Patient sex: F
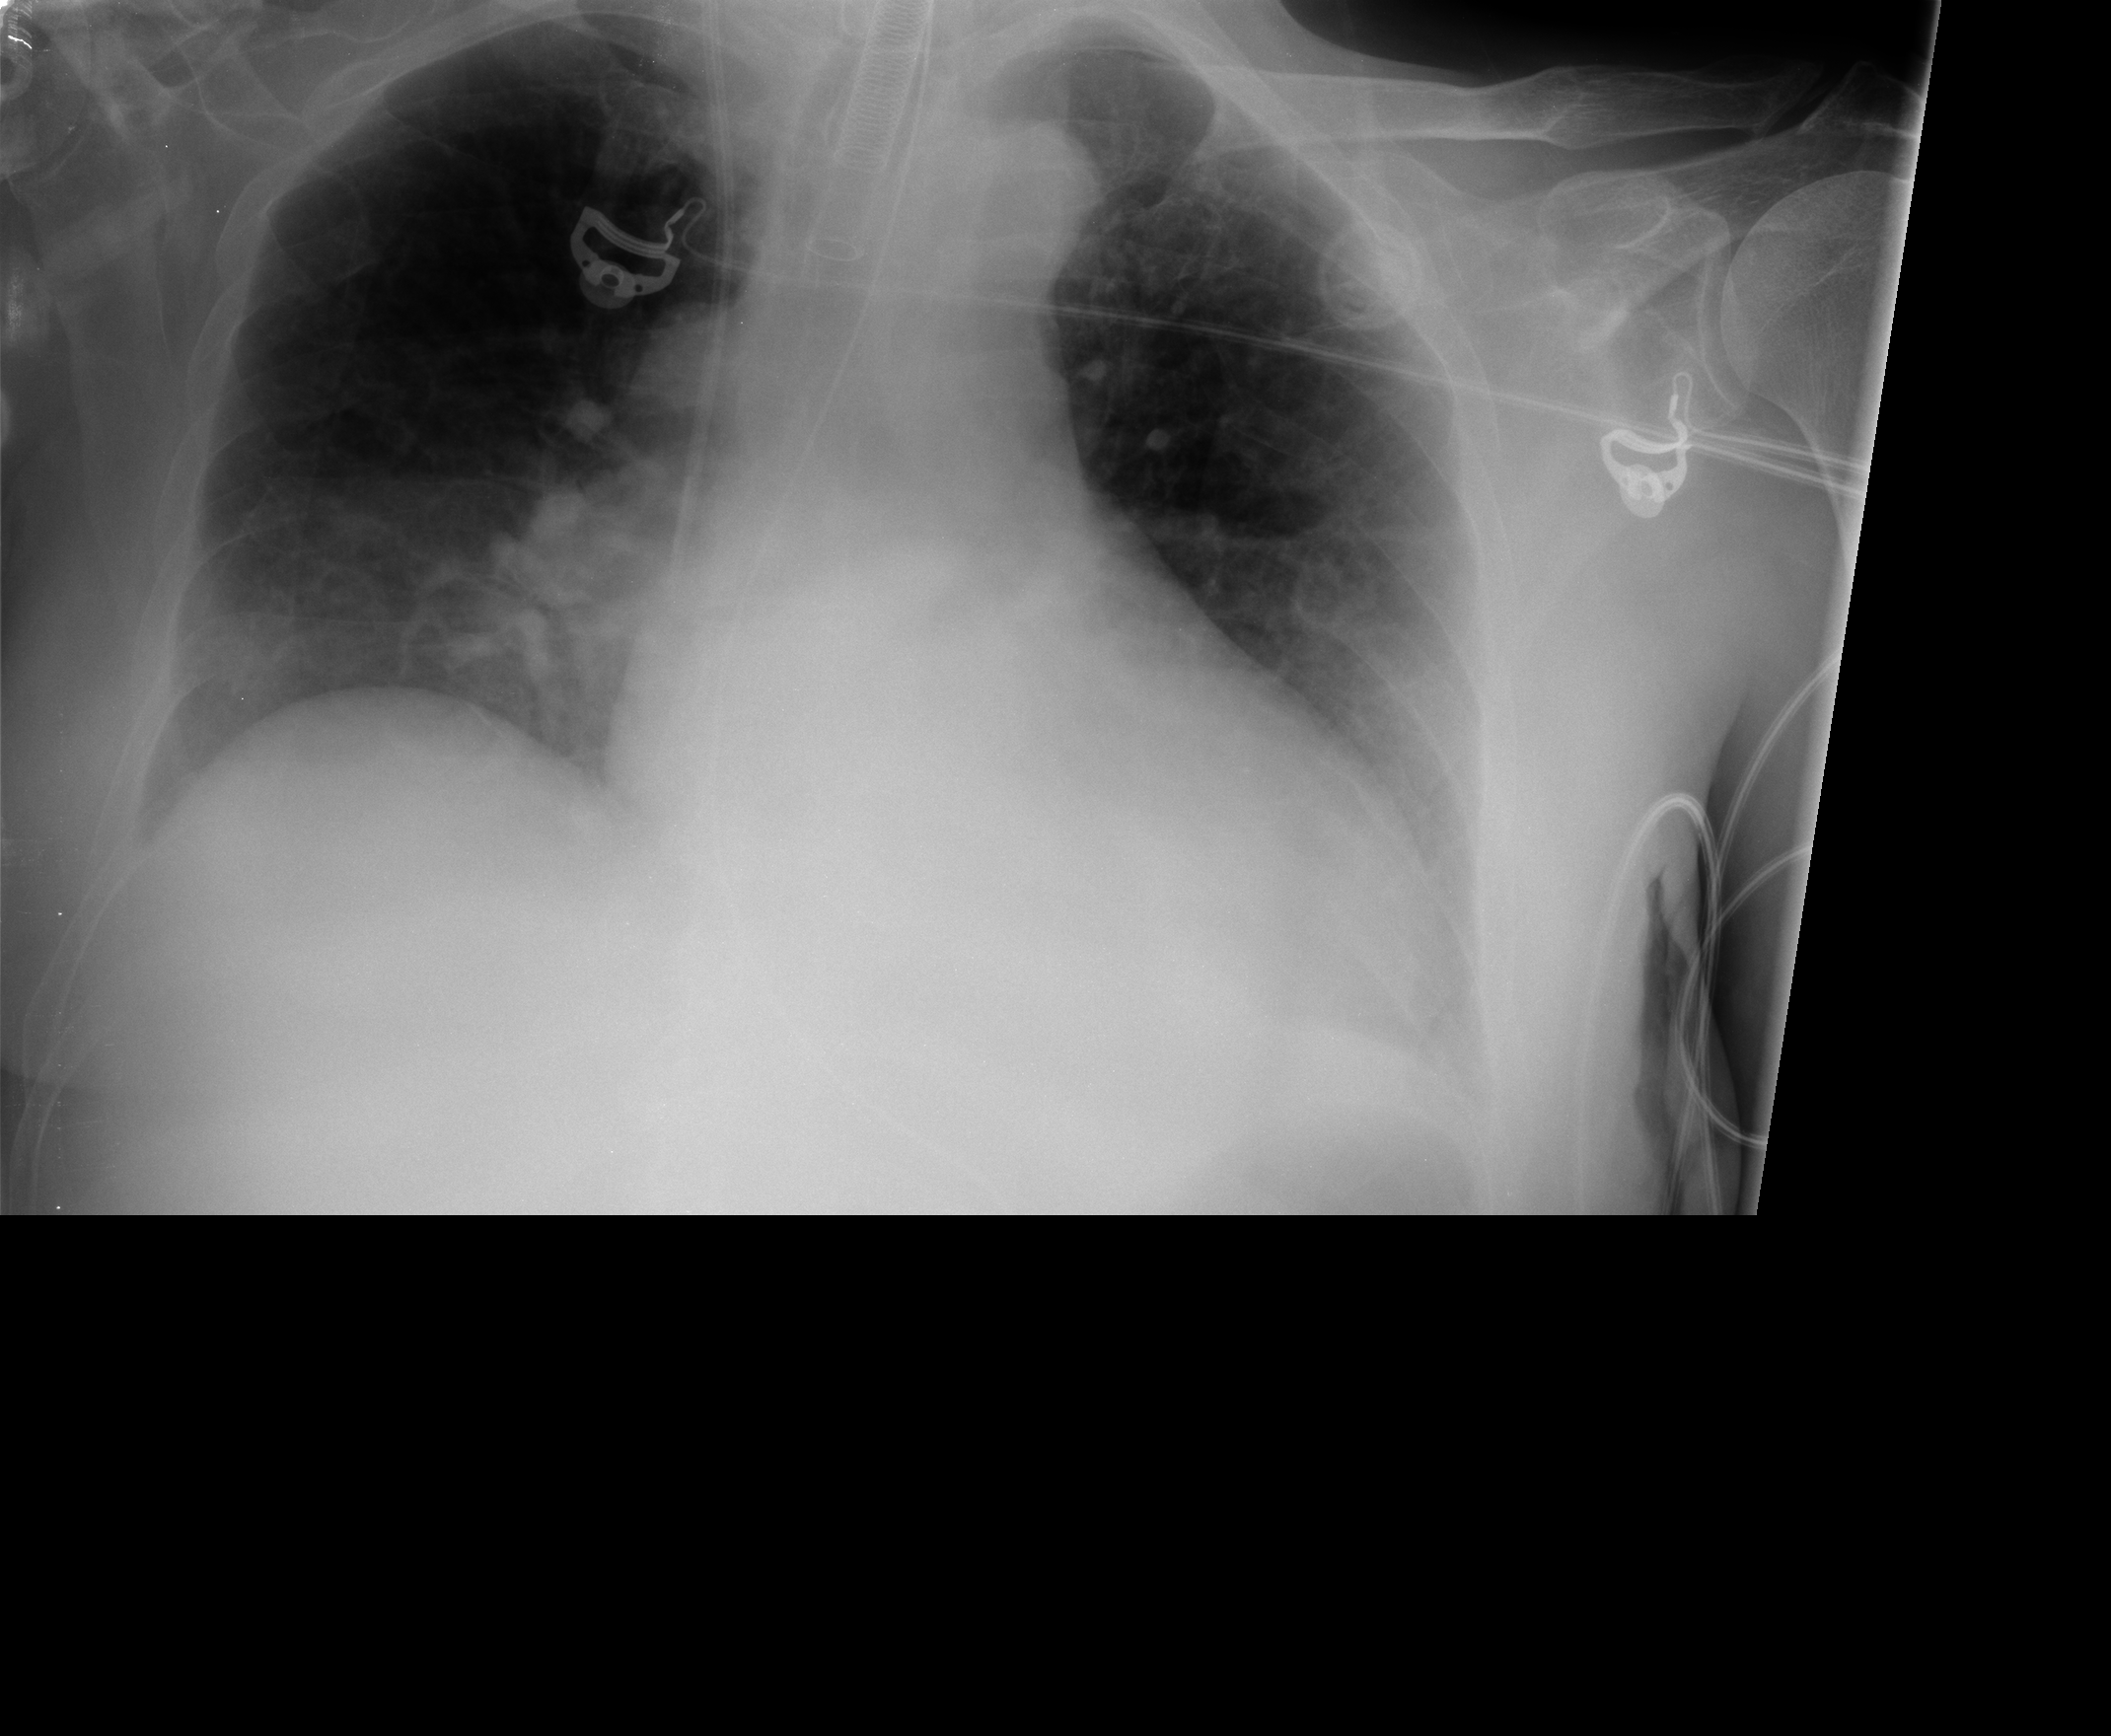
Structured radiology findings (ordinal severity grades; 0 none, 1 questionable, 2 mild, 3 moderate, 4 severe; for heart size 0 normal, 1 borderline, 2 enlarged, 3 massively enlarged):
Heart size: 1
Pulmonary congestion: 0
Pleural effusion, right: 0
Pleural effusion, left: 1
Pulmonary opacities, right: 0
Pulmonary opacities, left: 0
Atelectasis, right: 1
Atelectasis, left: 1